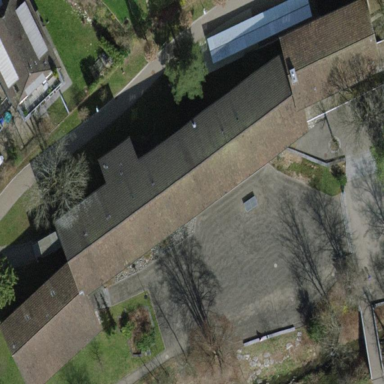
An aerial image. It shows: School building.